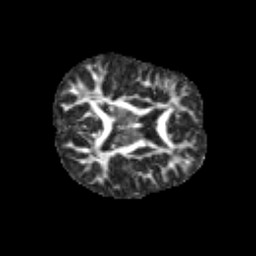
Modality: FA
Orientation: axial
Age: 9
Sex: male
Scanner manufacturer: siemens
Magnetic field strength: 3 T
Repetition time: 3.8 s
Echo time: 0.07 s